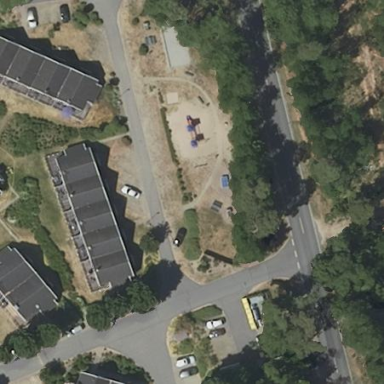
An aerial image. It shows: Playground area for leisure activities on the land.